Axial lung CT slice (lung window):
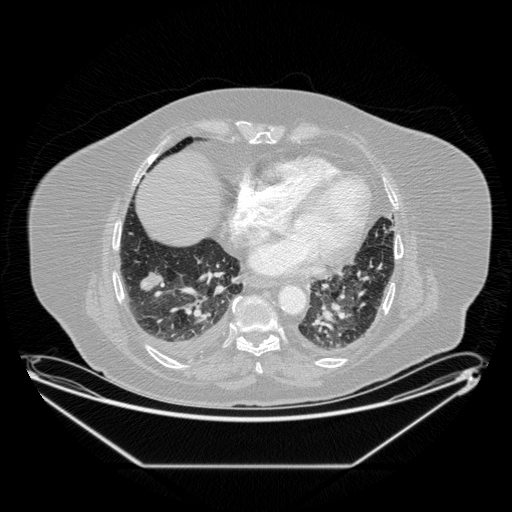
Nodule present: yes
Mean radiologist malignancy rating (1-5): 4.25